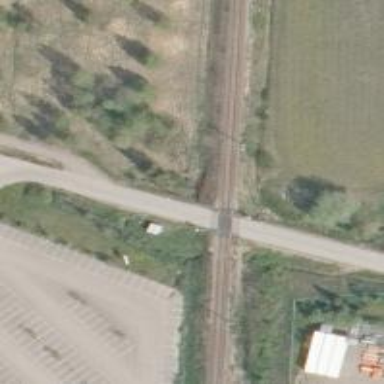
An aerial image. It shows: Railway signal.